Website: walmart
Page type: billing-address
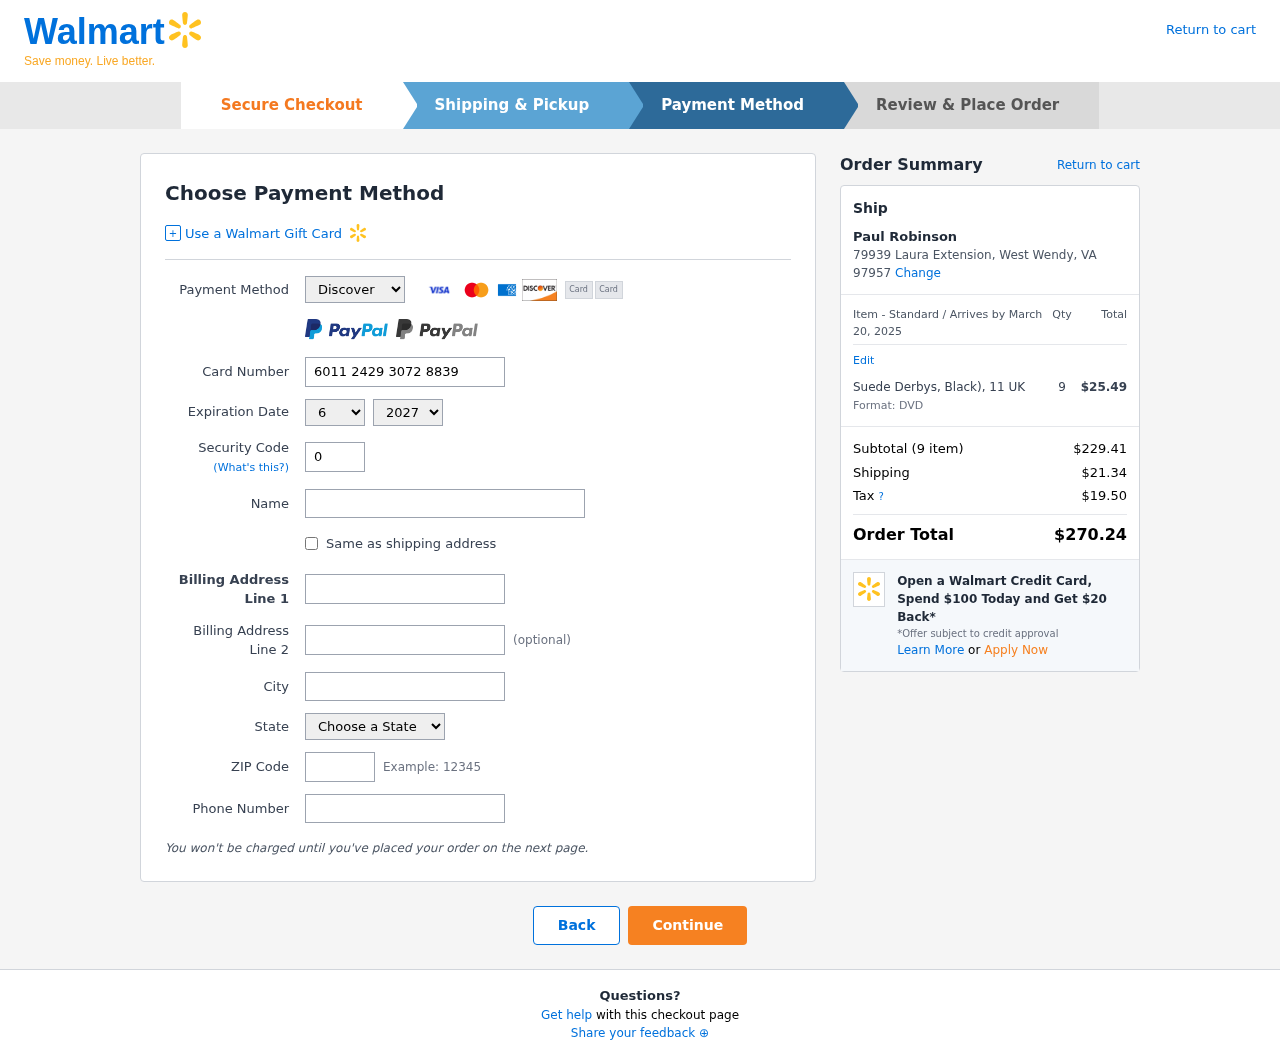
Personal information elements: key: PII_CARD_CVV
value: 038
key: PII_CARD_EXPIRY_MONTH
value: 06
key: PII_CARD_EXPIRY_YEAR
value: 27
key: PII_CARD_NUMBER
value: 6011 2429 3072 8839
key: PII_CARD_TYPE
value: Discover
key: PII_CITY
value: West Wendy
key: PII_CITY_STATE_ZIP
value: West Wendy, VA 97957
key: PII_FULLNAME
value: Paul Robinson
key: PII_PHONE
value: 7596275142
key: PII_POSTCODE
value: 97957
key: PII_STATE
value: Virginia
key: PII_STREET
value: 79939 Laura Extension
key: PII_FULLNAME2
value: Paul Robinson
Product elements: key: PRODUCT1_NAME
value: Suede Derbys, Black), 11 UK
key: PRODUCT1_PRICE
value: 25.49
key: PRODUCT1_QUANTITY
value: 9
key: PRODUCT1_DESC
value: Format: DVD
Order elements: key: ORDER_DELIVERY_DATE
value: March 20, 2025
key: ORDER_NUM_ITEMS
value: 9
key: ORDER_SUBTOTAL
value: $229.41
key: ORDER_SHIPPING_COST
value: $21.34
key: ORDER_TAX
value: $19.50
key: ORDER_TOTAL
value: $270.24